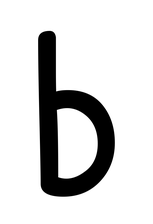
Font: PatrickHand-Regular